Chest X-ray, PA view. Patient: 18 years old, sex M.
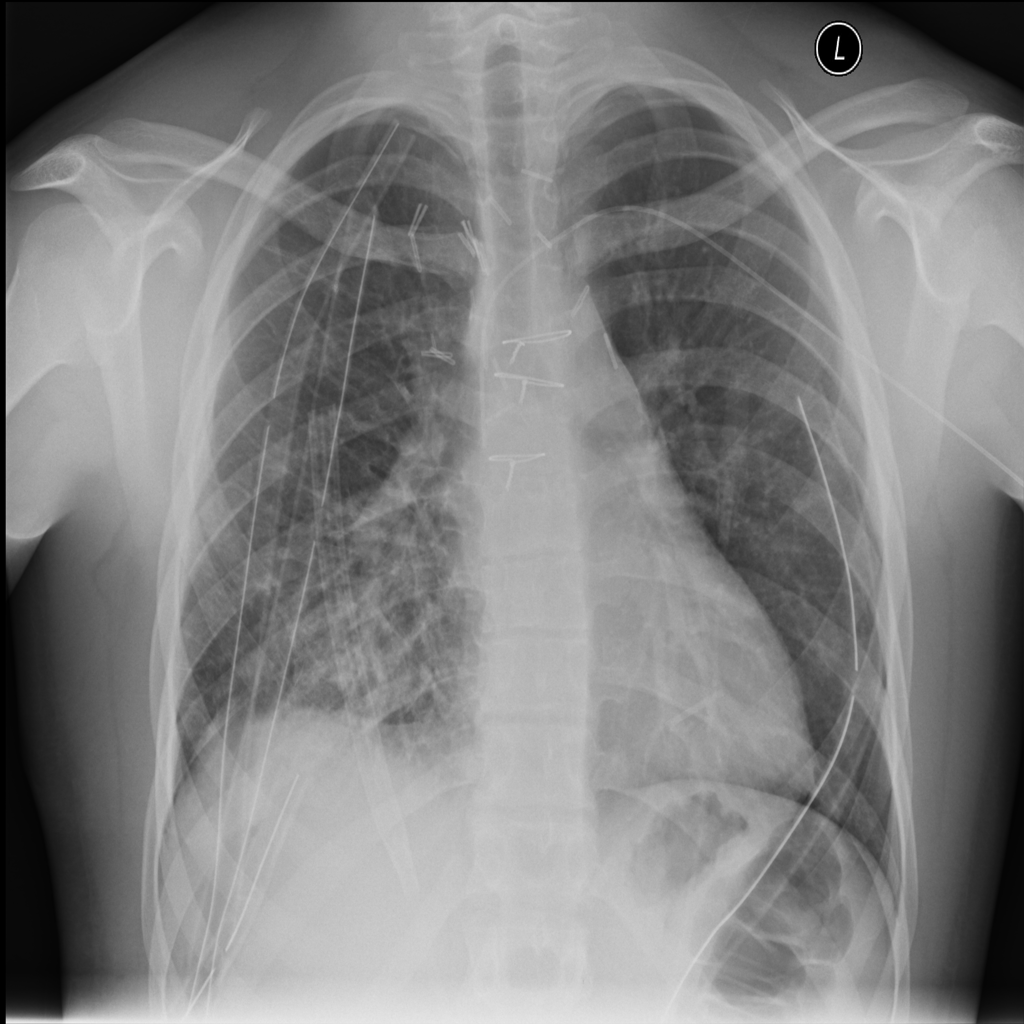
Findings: Infiltration, Pleural_Thickening, Pneumothorax